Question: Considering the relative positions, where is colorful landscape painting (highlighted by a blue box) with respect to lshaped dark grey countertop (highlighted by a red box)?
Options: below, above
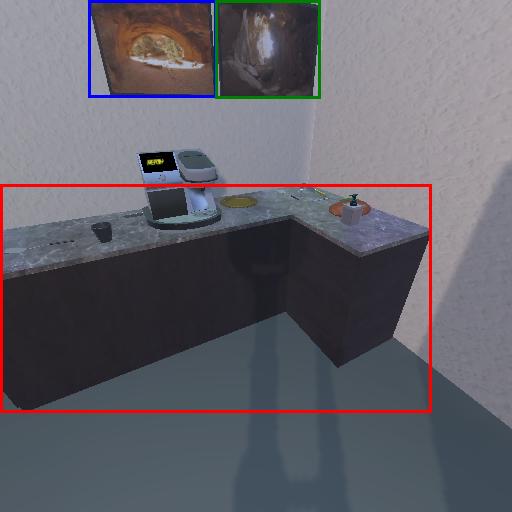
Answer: below